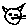
Label: cat